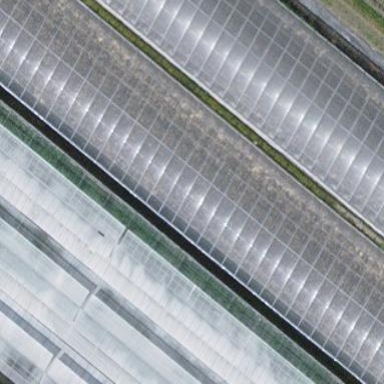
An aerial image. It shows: Greenhouse.